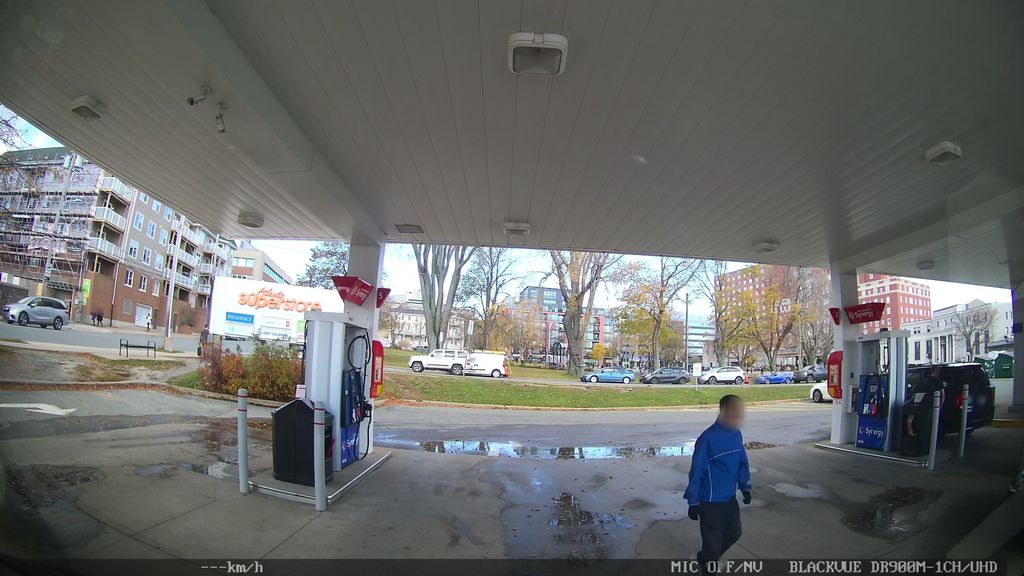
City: halifax